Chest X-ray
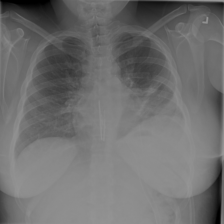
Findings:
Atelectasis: positive
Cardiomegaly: negative
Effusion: negative
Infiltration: negative
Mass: negative
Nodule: negative
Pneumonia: negative
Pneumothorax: negative
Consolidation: negative
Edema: negative
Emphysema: negative
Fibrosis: negative
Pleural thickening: negative
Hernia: negative